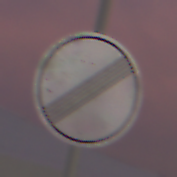
Verkehrszeichen: EndeSaemtlicherBegrenzungen
Umgebung: Outdoor, Urban
Tageszeit: SunriseSunset
Wetter: PartlyCloudy
Licht: Artificial
Jahreszeit: NotSpecified
Kontrast: HighContrast